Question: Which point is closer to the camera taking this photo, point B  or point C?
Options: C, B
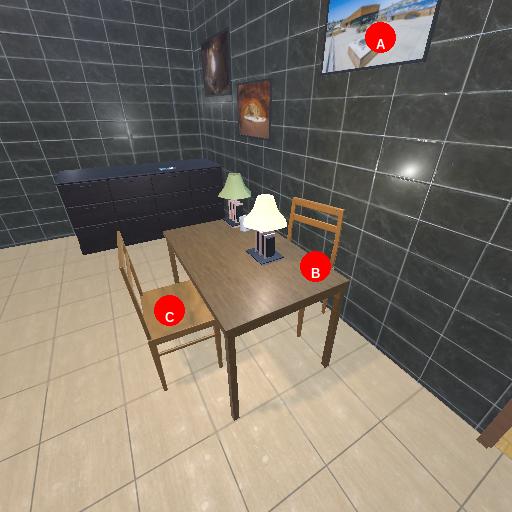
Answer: C